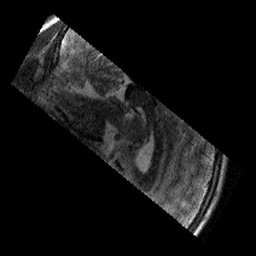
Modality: T2w
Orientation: sagittal
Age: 13
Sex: male
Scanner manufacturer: siemens
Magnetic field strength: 3 T
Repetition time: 9.23 s
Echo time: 0.067 s